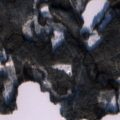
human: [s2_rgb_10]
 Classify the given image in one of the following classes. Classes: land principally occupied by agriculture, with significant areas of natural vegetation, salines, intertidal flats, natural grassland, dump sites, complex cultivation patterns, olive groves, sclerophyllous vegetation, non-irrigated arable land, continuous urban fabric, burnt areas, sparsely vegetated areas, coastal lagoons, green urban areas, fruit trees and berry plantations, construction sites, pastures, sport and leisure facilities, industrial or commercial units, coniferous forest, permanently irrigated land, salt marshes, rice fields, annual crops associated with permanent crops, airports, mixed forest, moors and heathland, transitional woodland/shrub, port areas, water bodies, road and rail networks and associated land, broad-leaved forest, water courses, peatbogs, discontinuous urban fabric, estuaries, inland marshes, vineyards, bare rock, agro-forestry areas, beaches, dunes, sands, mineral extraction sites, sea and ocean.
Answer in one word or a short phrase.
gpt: coniferous forest, transitional woodland/shrub, water bodies